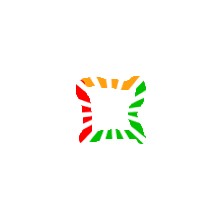
Shape: square